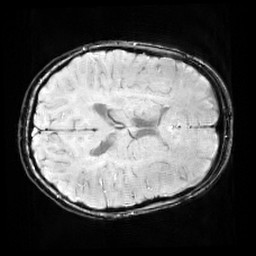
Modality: SWI
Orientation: axial
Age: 12
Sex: female
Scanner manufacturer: siemens
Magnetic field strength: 3 T
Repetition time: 0.027 s
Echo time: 0.02 s